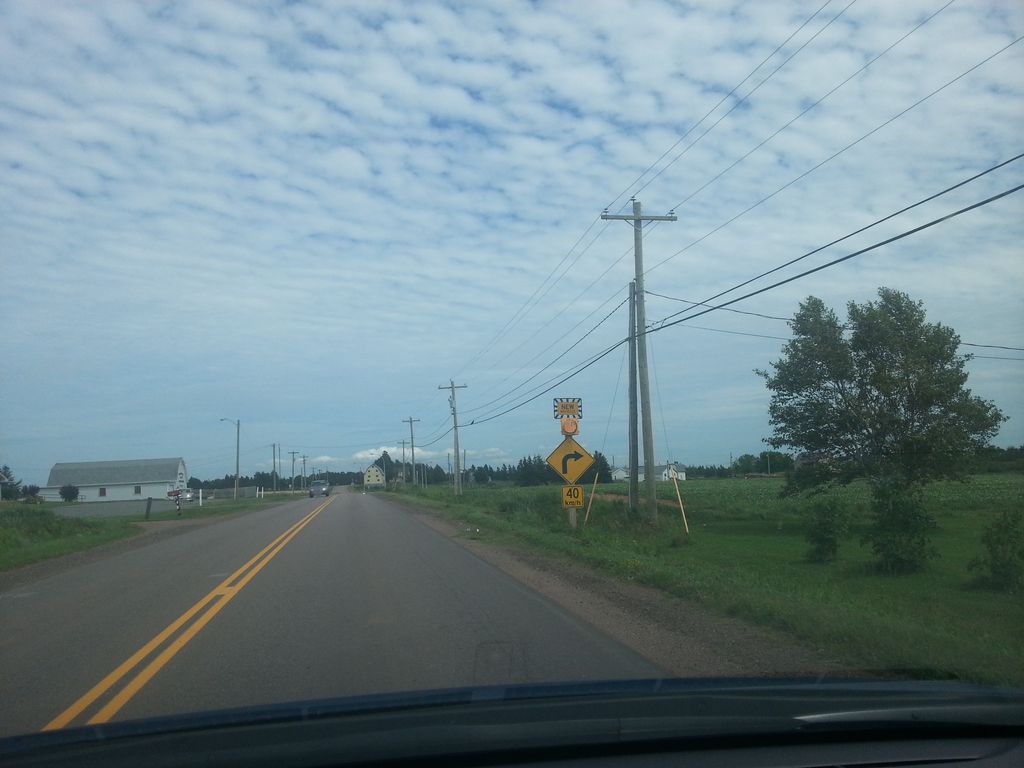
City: charlottetown